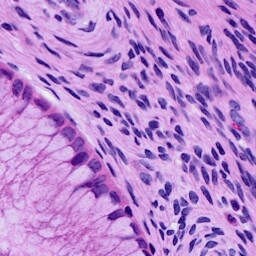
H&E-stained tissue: Cervix